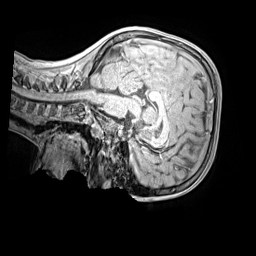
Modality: MP2RAGE
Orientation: sagittal
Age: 9
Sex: male
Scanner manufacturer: siemens
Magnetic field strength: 3 T
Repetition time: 4 s
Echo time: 0.00299 s